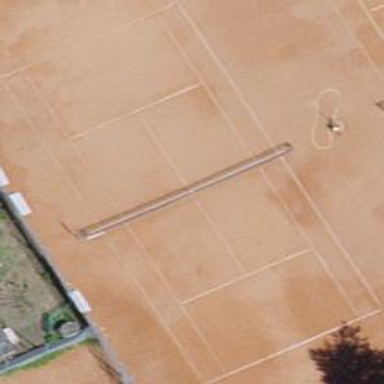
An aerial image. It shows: Clay tennis court pitch.